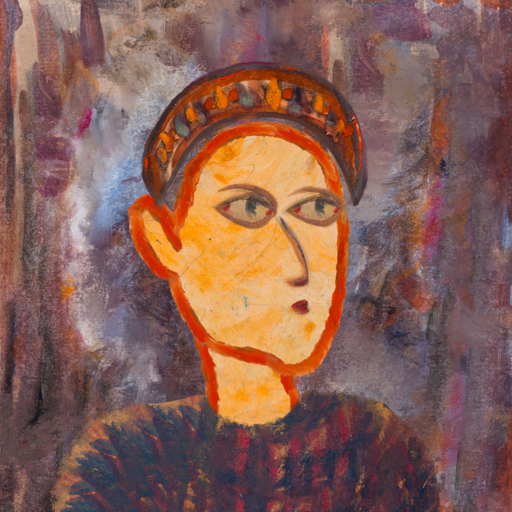
Background: Hypocrite, Head And Neck Side: Experience, Face Side: GypsyMother, Bust: In_The_Sun, Hair Side: Blank, Head Accessory: Hypocrite, Second Necklace: Blank, Necklace: Blank, Baby: Blank